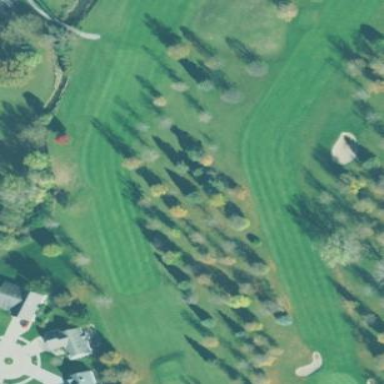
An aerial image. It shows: Golf fairway in the image.